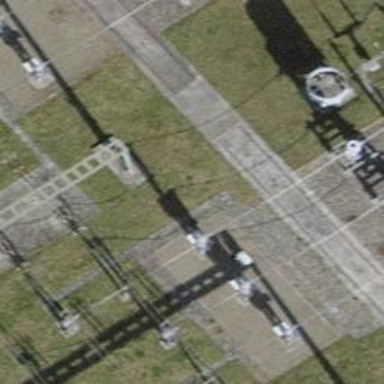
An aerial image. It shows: Insulator used in power systems.